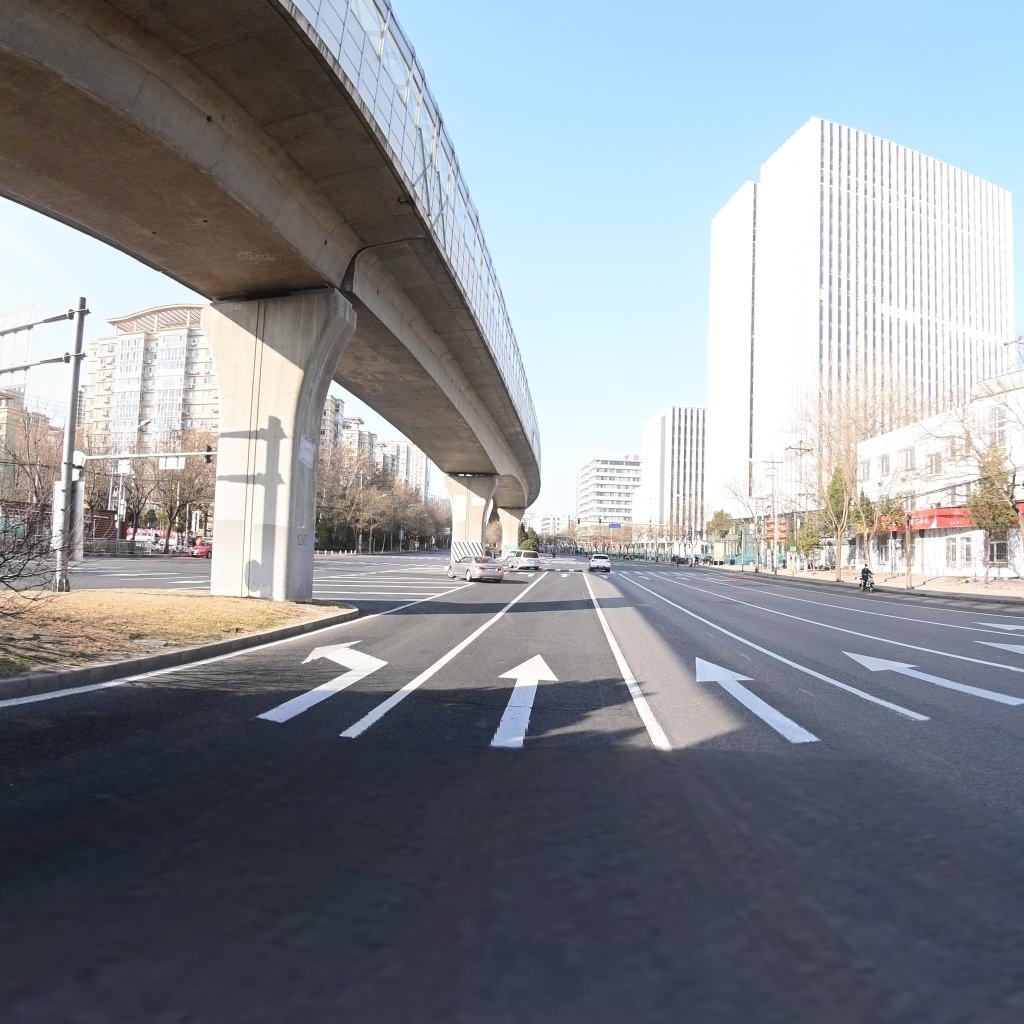
Region: Chaoyang
Road damage annotations: transverse crack